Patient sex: M
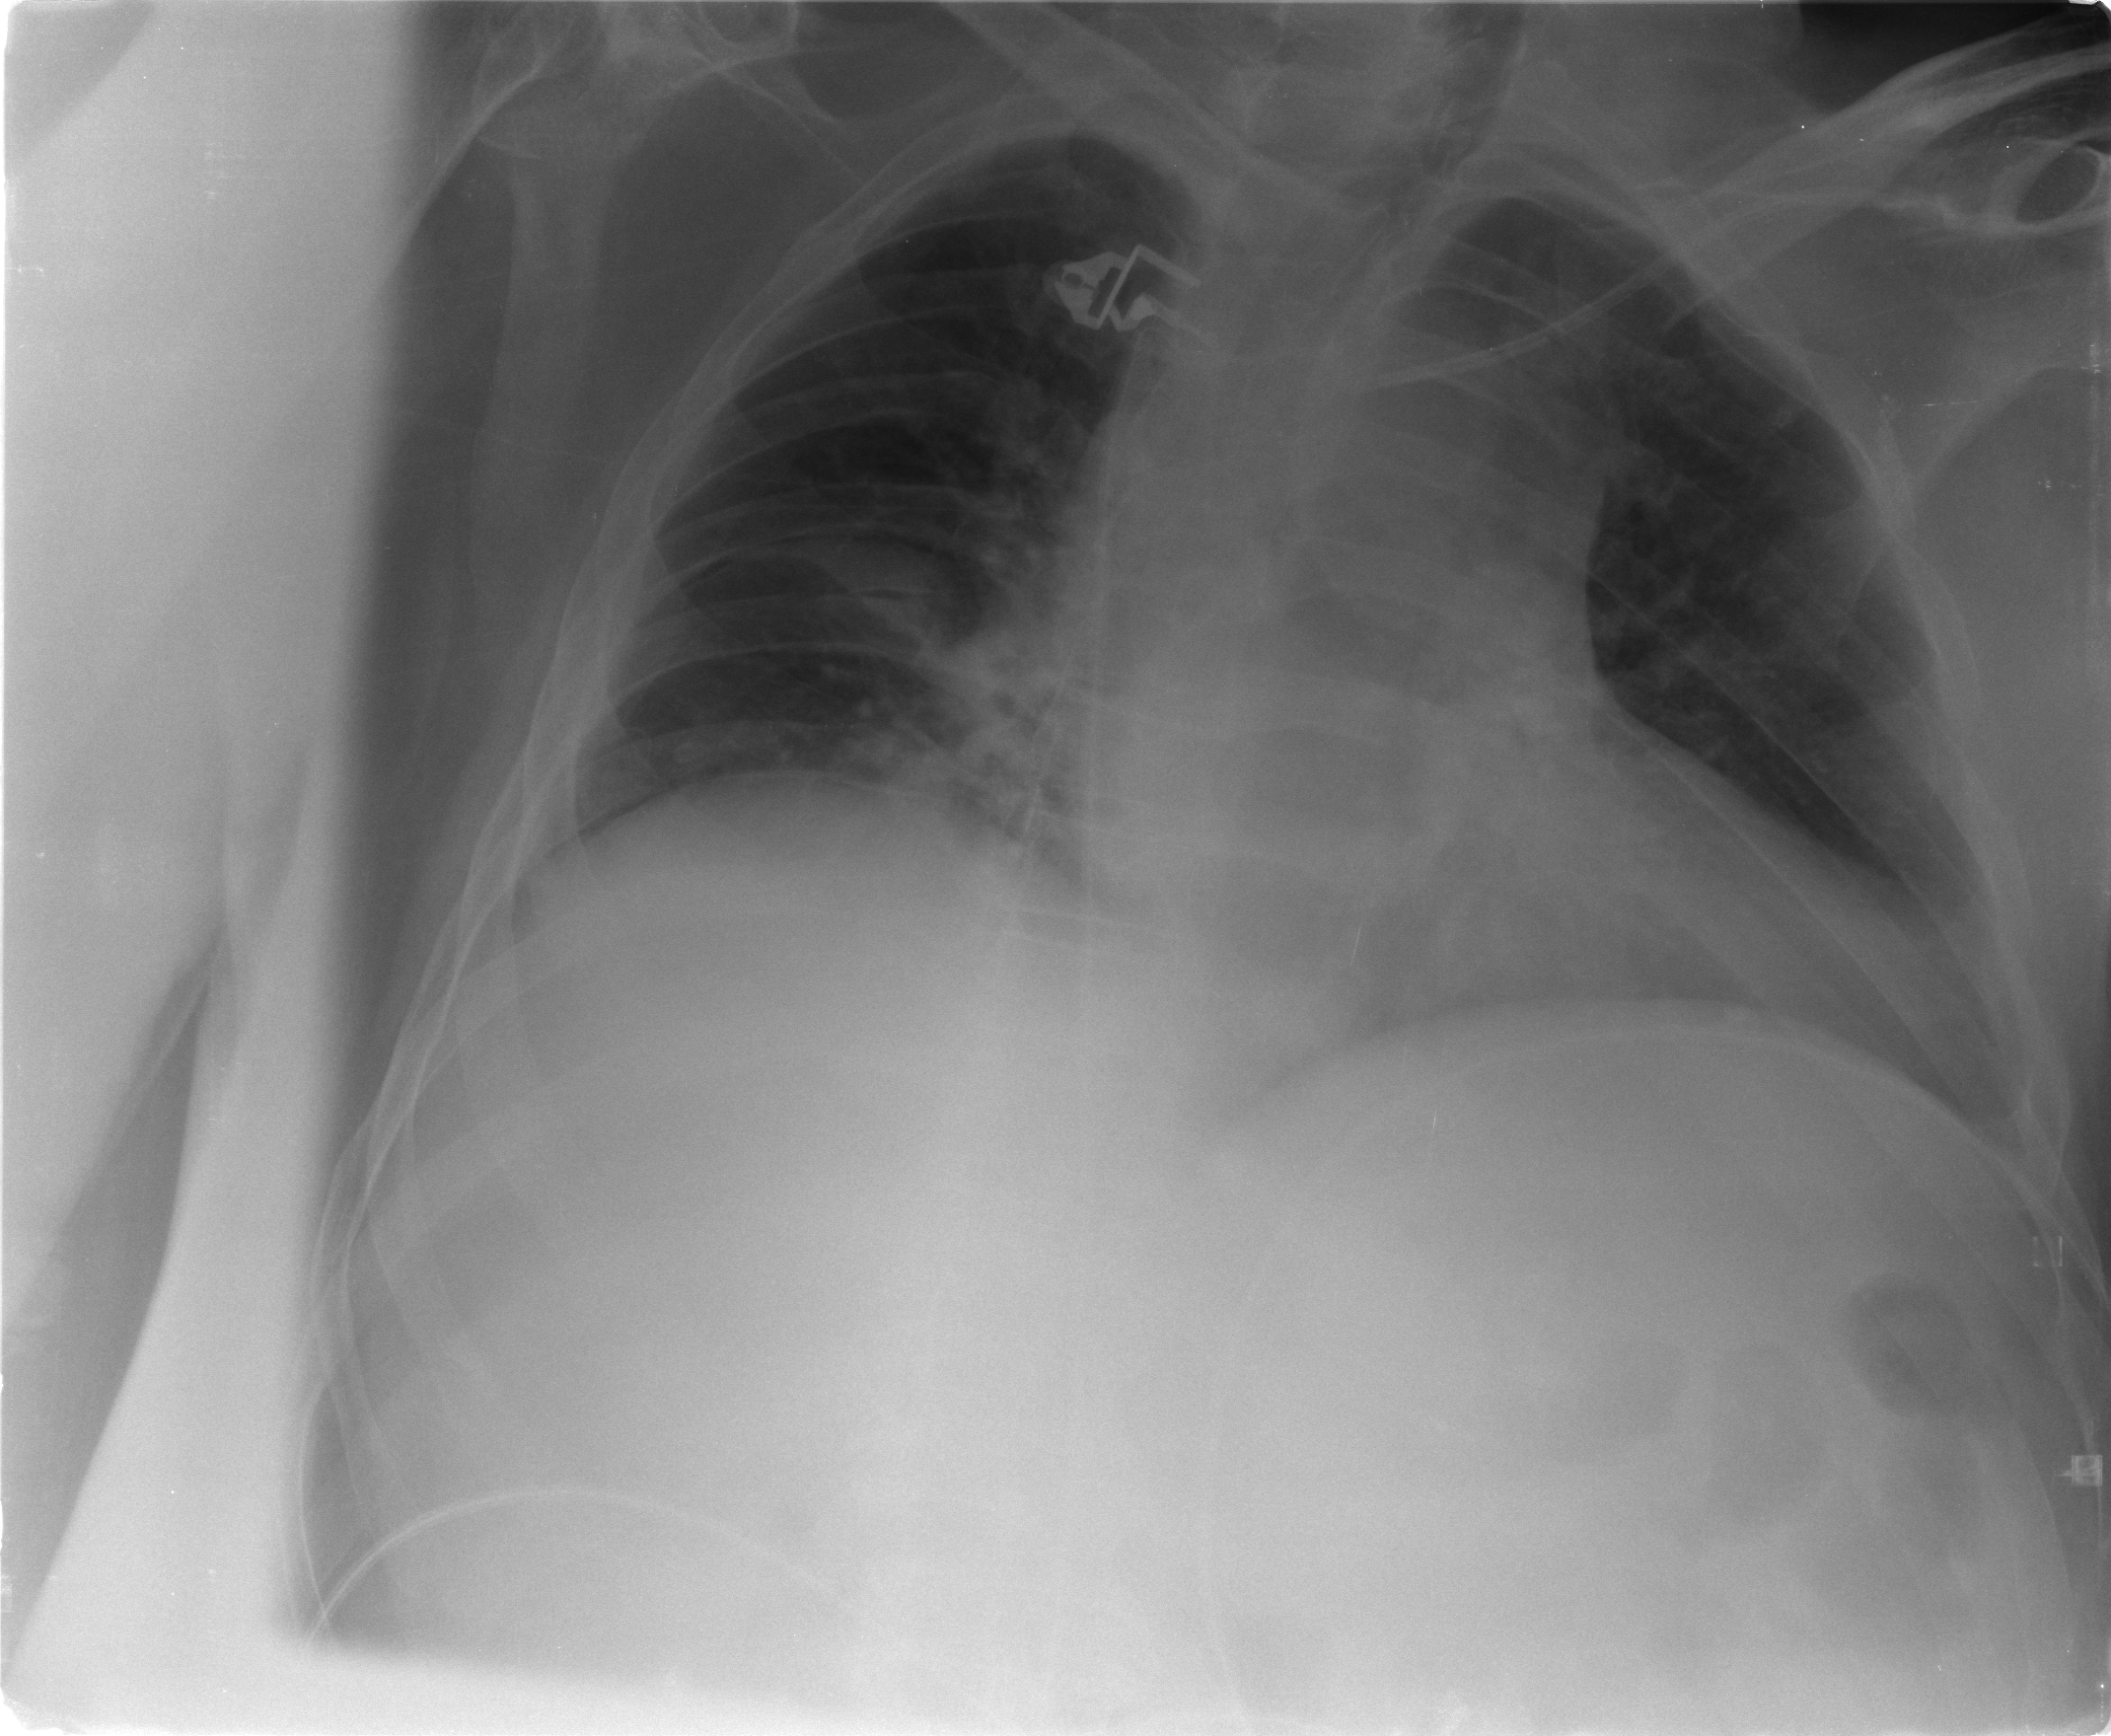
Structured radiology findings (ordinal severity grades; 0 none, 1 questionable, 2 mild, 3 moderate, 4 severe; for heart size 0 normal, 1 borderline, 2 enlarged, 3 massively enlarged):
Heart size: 2
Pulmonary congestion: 1
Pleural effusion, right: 1
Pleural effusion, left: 1
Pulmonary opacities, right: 1
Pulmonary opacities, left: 0
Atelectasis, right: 2
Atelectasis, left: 1